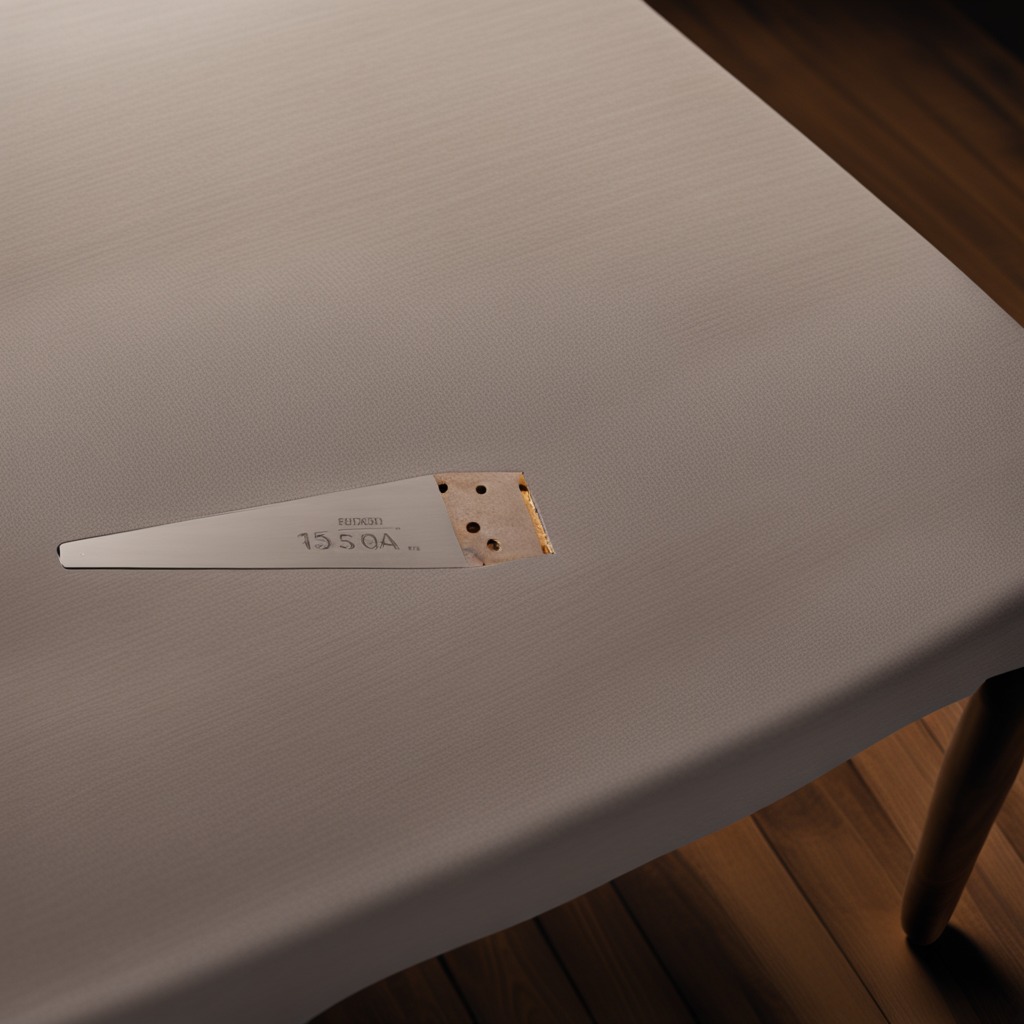
A metal saw lying on the wooden table.